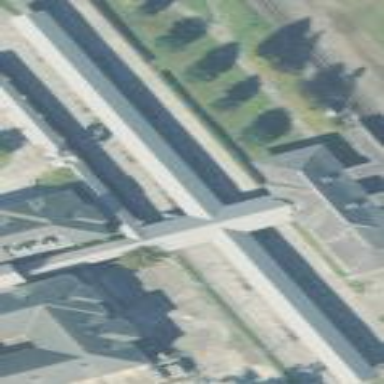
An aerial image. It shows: View of roof of building.